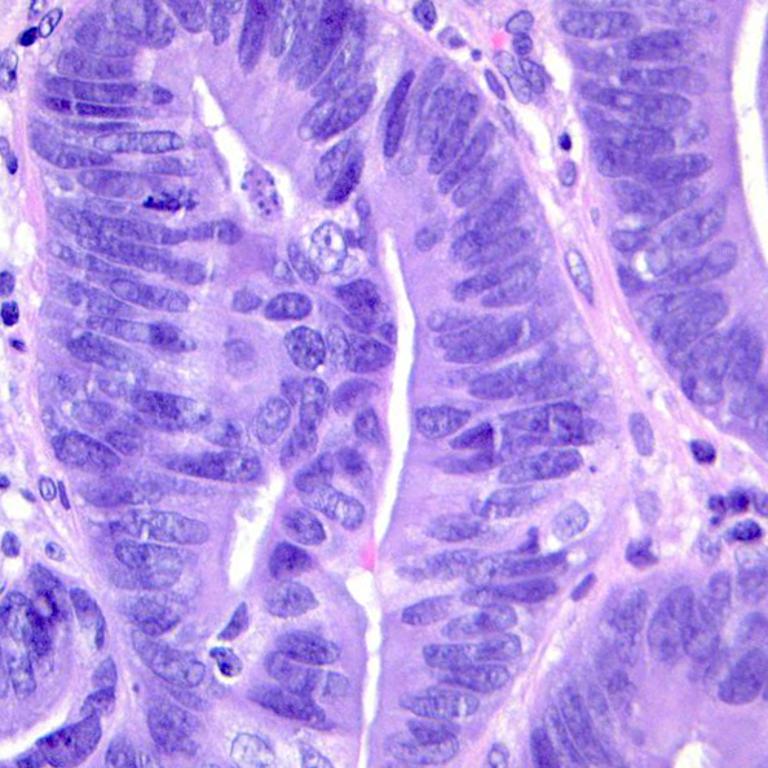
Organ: colon
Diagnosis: adenocarcinomas